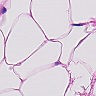
Metastatic tissue present: no